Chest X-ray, PA view. Patient: 24 years old, sex F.
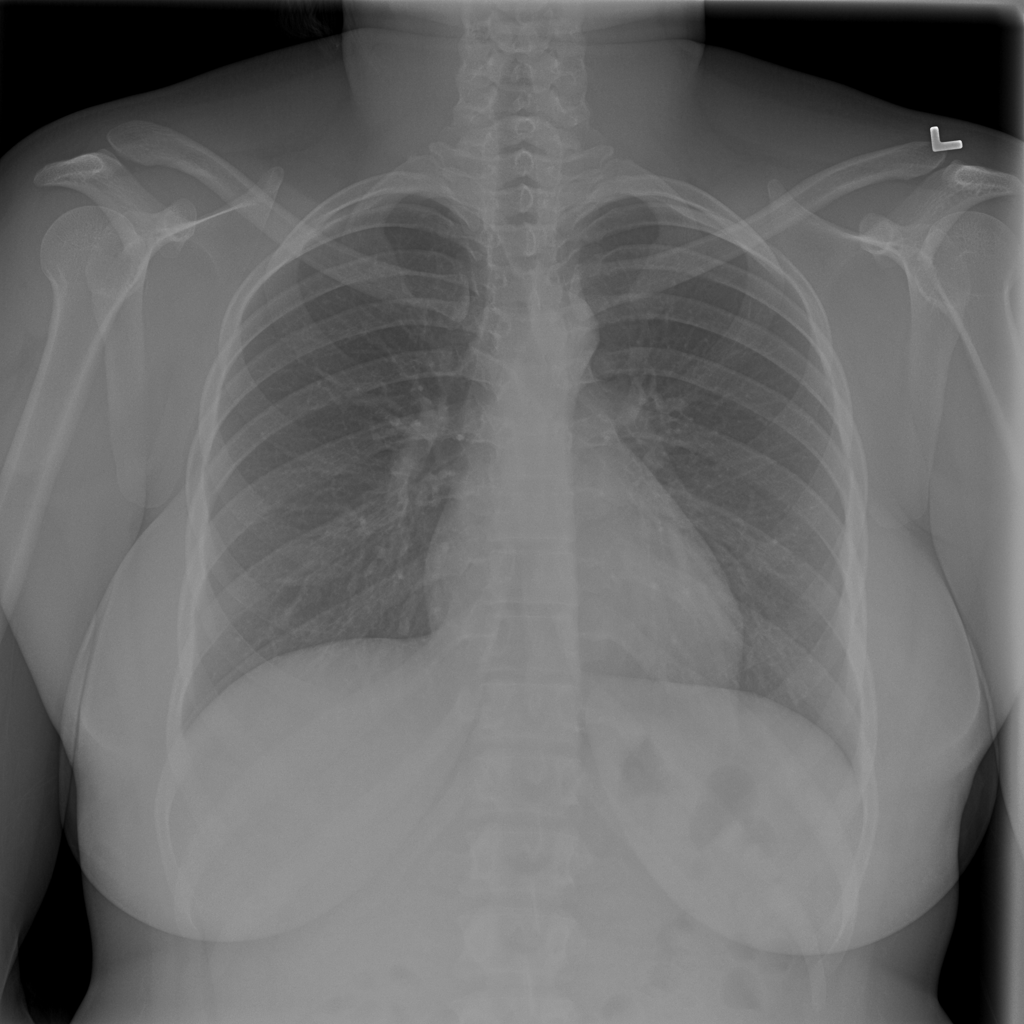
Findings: Infiltration